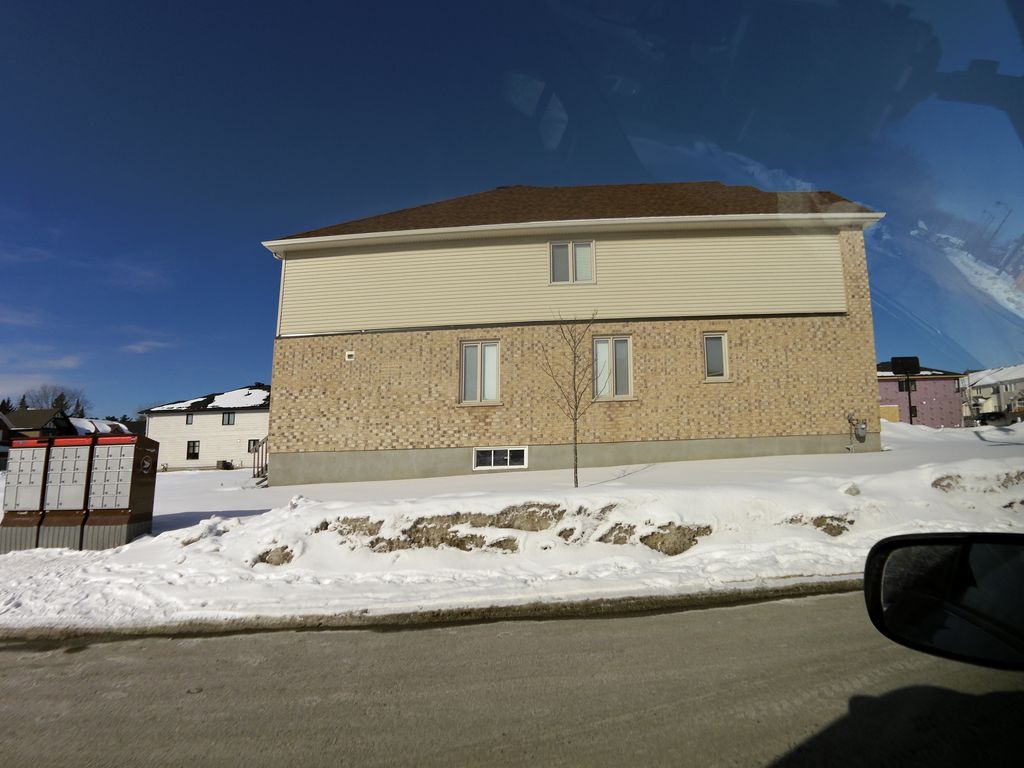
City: ottawa-gatineau